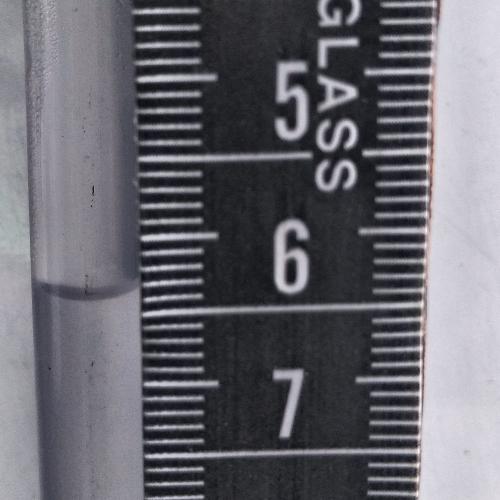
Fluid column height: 6.3 cm